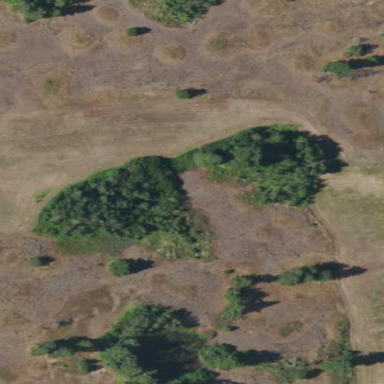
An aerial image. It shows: Swampy wetland area.